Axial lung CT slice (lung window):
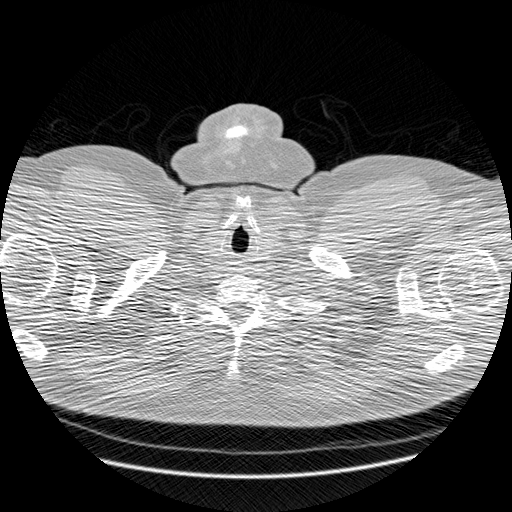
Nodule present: no